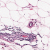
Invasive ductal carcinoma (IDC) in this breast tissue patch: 0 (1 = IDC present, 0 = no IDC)